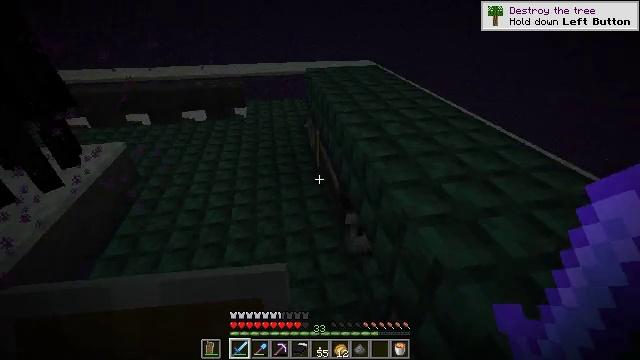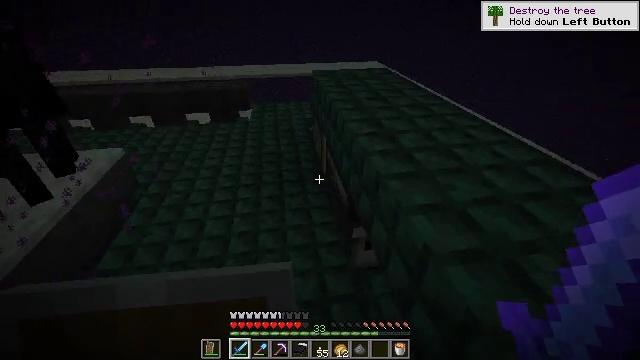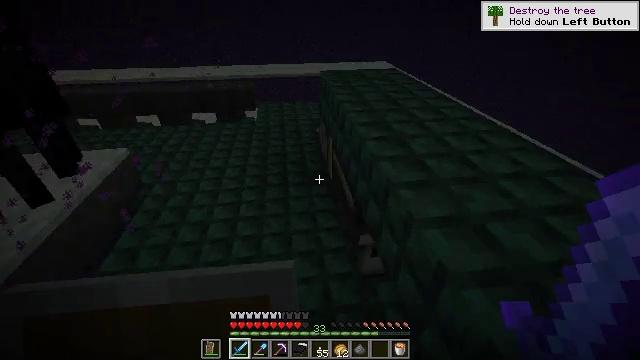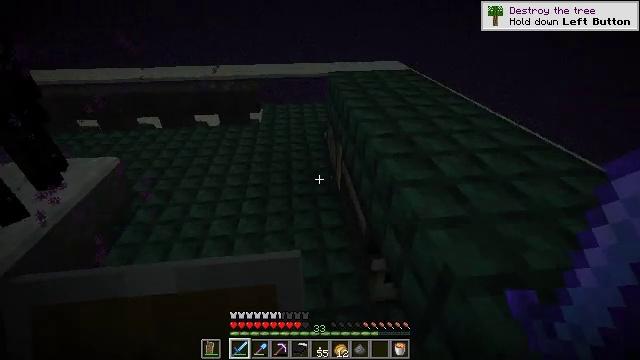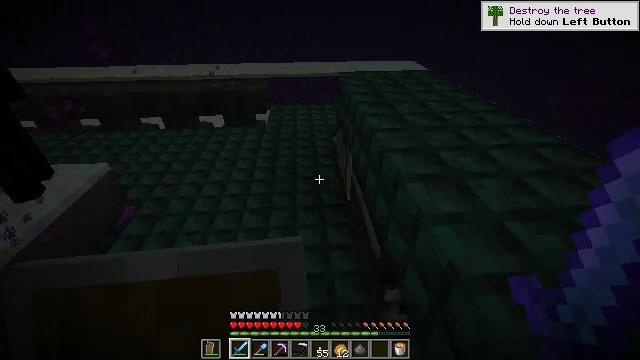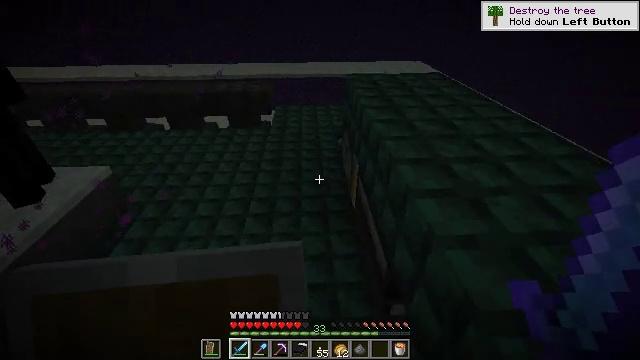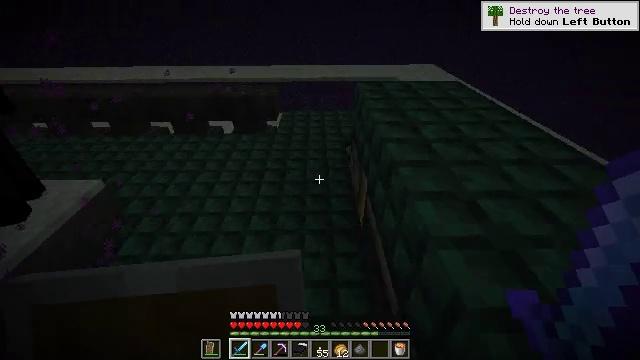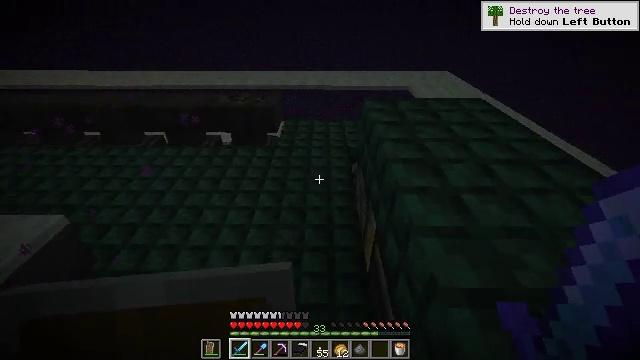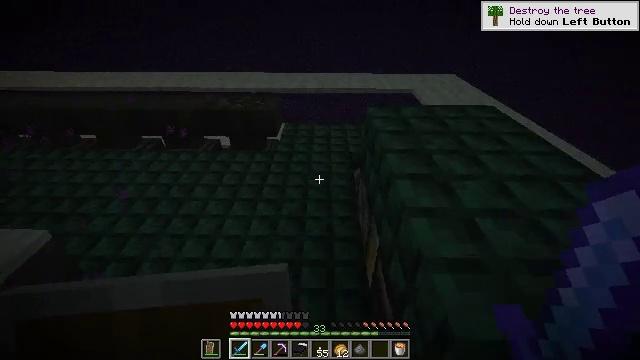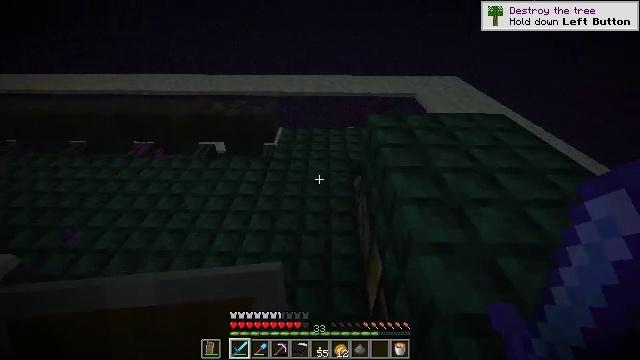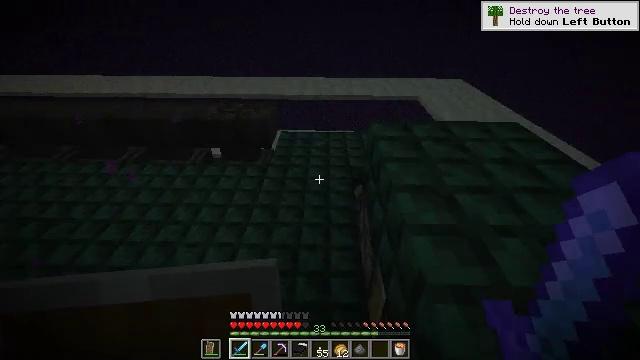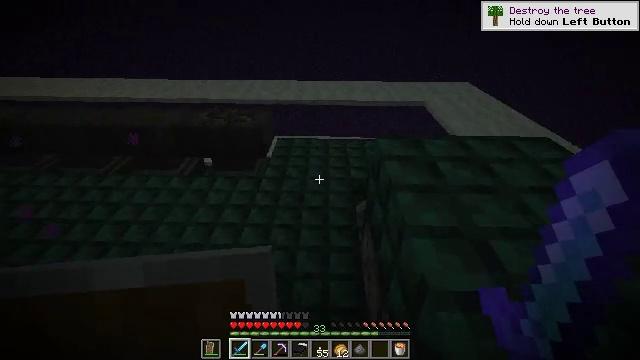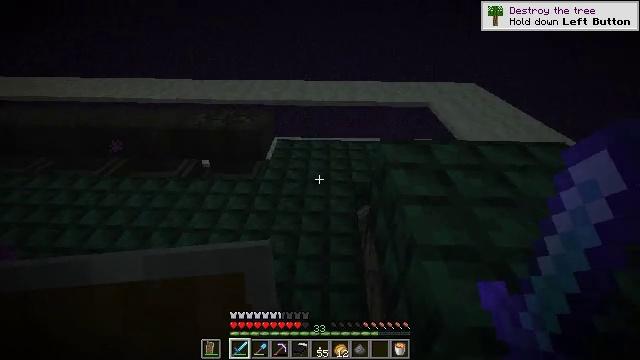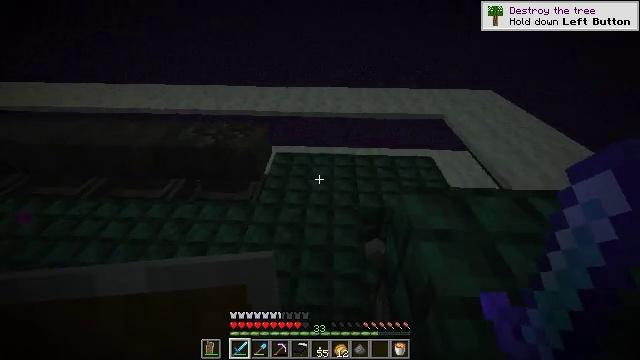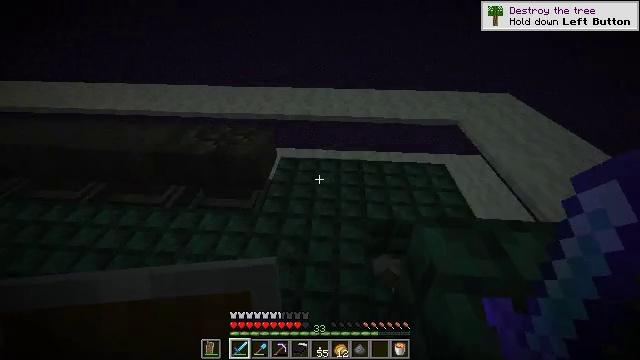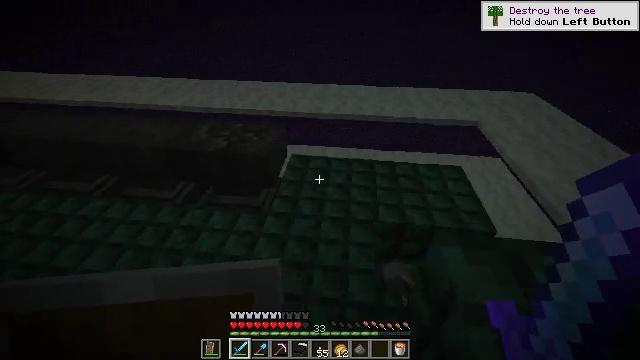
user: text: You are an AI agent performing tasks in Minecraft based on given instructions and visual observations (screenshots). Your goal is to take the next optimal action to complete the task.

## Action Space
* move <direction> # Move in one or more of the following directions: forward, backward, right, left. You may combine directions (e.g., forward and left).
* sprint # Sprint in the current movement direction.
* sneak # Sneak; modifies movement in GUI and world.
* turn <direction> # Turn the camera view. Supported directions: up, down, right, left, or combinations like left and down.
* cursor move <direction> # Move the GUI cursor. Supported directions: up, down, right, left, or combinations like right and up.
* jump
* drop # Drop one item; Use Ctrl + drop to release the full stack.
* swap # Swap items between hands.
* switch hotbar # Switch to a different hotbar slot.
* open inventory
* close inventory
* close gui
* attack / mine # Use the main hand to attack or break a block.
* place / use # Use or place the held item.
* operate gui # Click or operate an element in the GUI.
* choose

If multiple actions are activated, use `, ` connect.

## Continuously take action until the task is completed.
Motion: motion action
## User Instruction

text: Hunt the enderman.
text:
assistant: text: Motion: move forward, turn left
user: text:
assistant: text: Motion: move forward, turn left
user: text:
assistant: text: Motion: move forward, turn left
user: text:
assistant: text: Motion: move forward, turn left
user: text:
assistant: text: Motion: move forward, turn left
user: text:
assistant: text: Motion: move forward, turn left
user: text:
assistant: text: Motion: move forward, turn left
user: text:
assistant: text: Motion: move forward
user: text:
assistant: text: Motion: move forward
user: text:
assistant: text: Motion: move forward
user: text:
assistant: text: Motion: move forward
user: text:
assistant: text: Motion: move forward
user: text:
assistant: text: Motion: move forward
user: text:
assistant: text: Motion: move forward, turn left
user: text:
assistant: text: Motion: move forward, turn left and down
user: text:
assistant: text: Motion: move forward, turn left and down
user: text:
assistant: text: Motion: move forward, turn left and down
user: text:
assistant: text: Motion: turn left
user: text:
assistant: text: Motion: turn left
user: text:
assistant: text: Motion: turn left
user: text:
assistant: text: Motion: turn left
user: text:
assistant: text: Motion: turn left
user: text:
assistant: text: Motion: turn left
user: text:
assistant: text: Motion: turn left
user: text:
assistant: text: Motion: turn left
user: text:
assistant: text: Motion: turn left and up
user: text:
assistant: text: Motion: turn left and up
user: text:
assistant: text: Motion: turn left and up
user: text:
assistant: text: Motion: turn left and up
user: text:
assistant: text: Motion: turn left and up